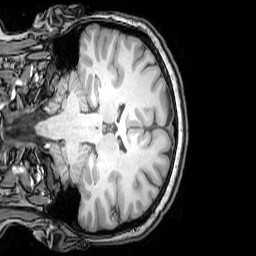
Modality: T1w
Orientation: coronal
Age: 24
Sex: female
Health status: healthy
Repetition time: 0.081 s
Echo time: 0.037 s